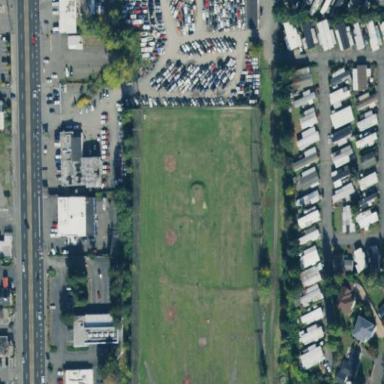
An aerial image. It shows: Grassy area designated as golf driving range pitch.